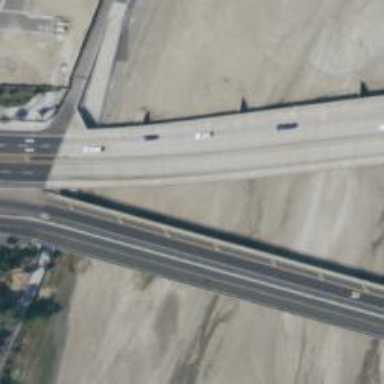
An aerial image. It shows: Primary highway bridge that is also expressway.